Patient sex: F
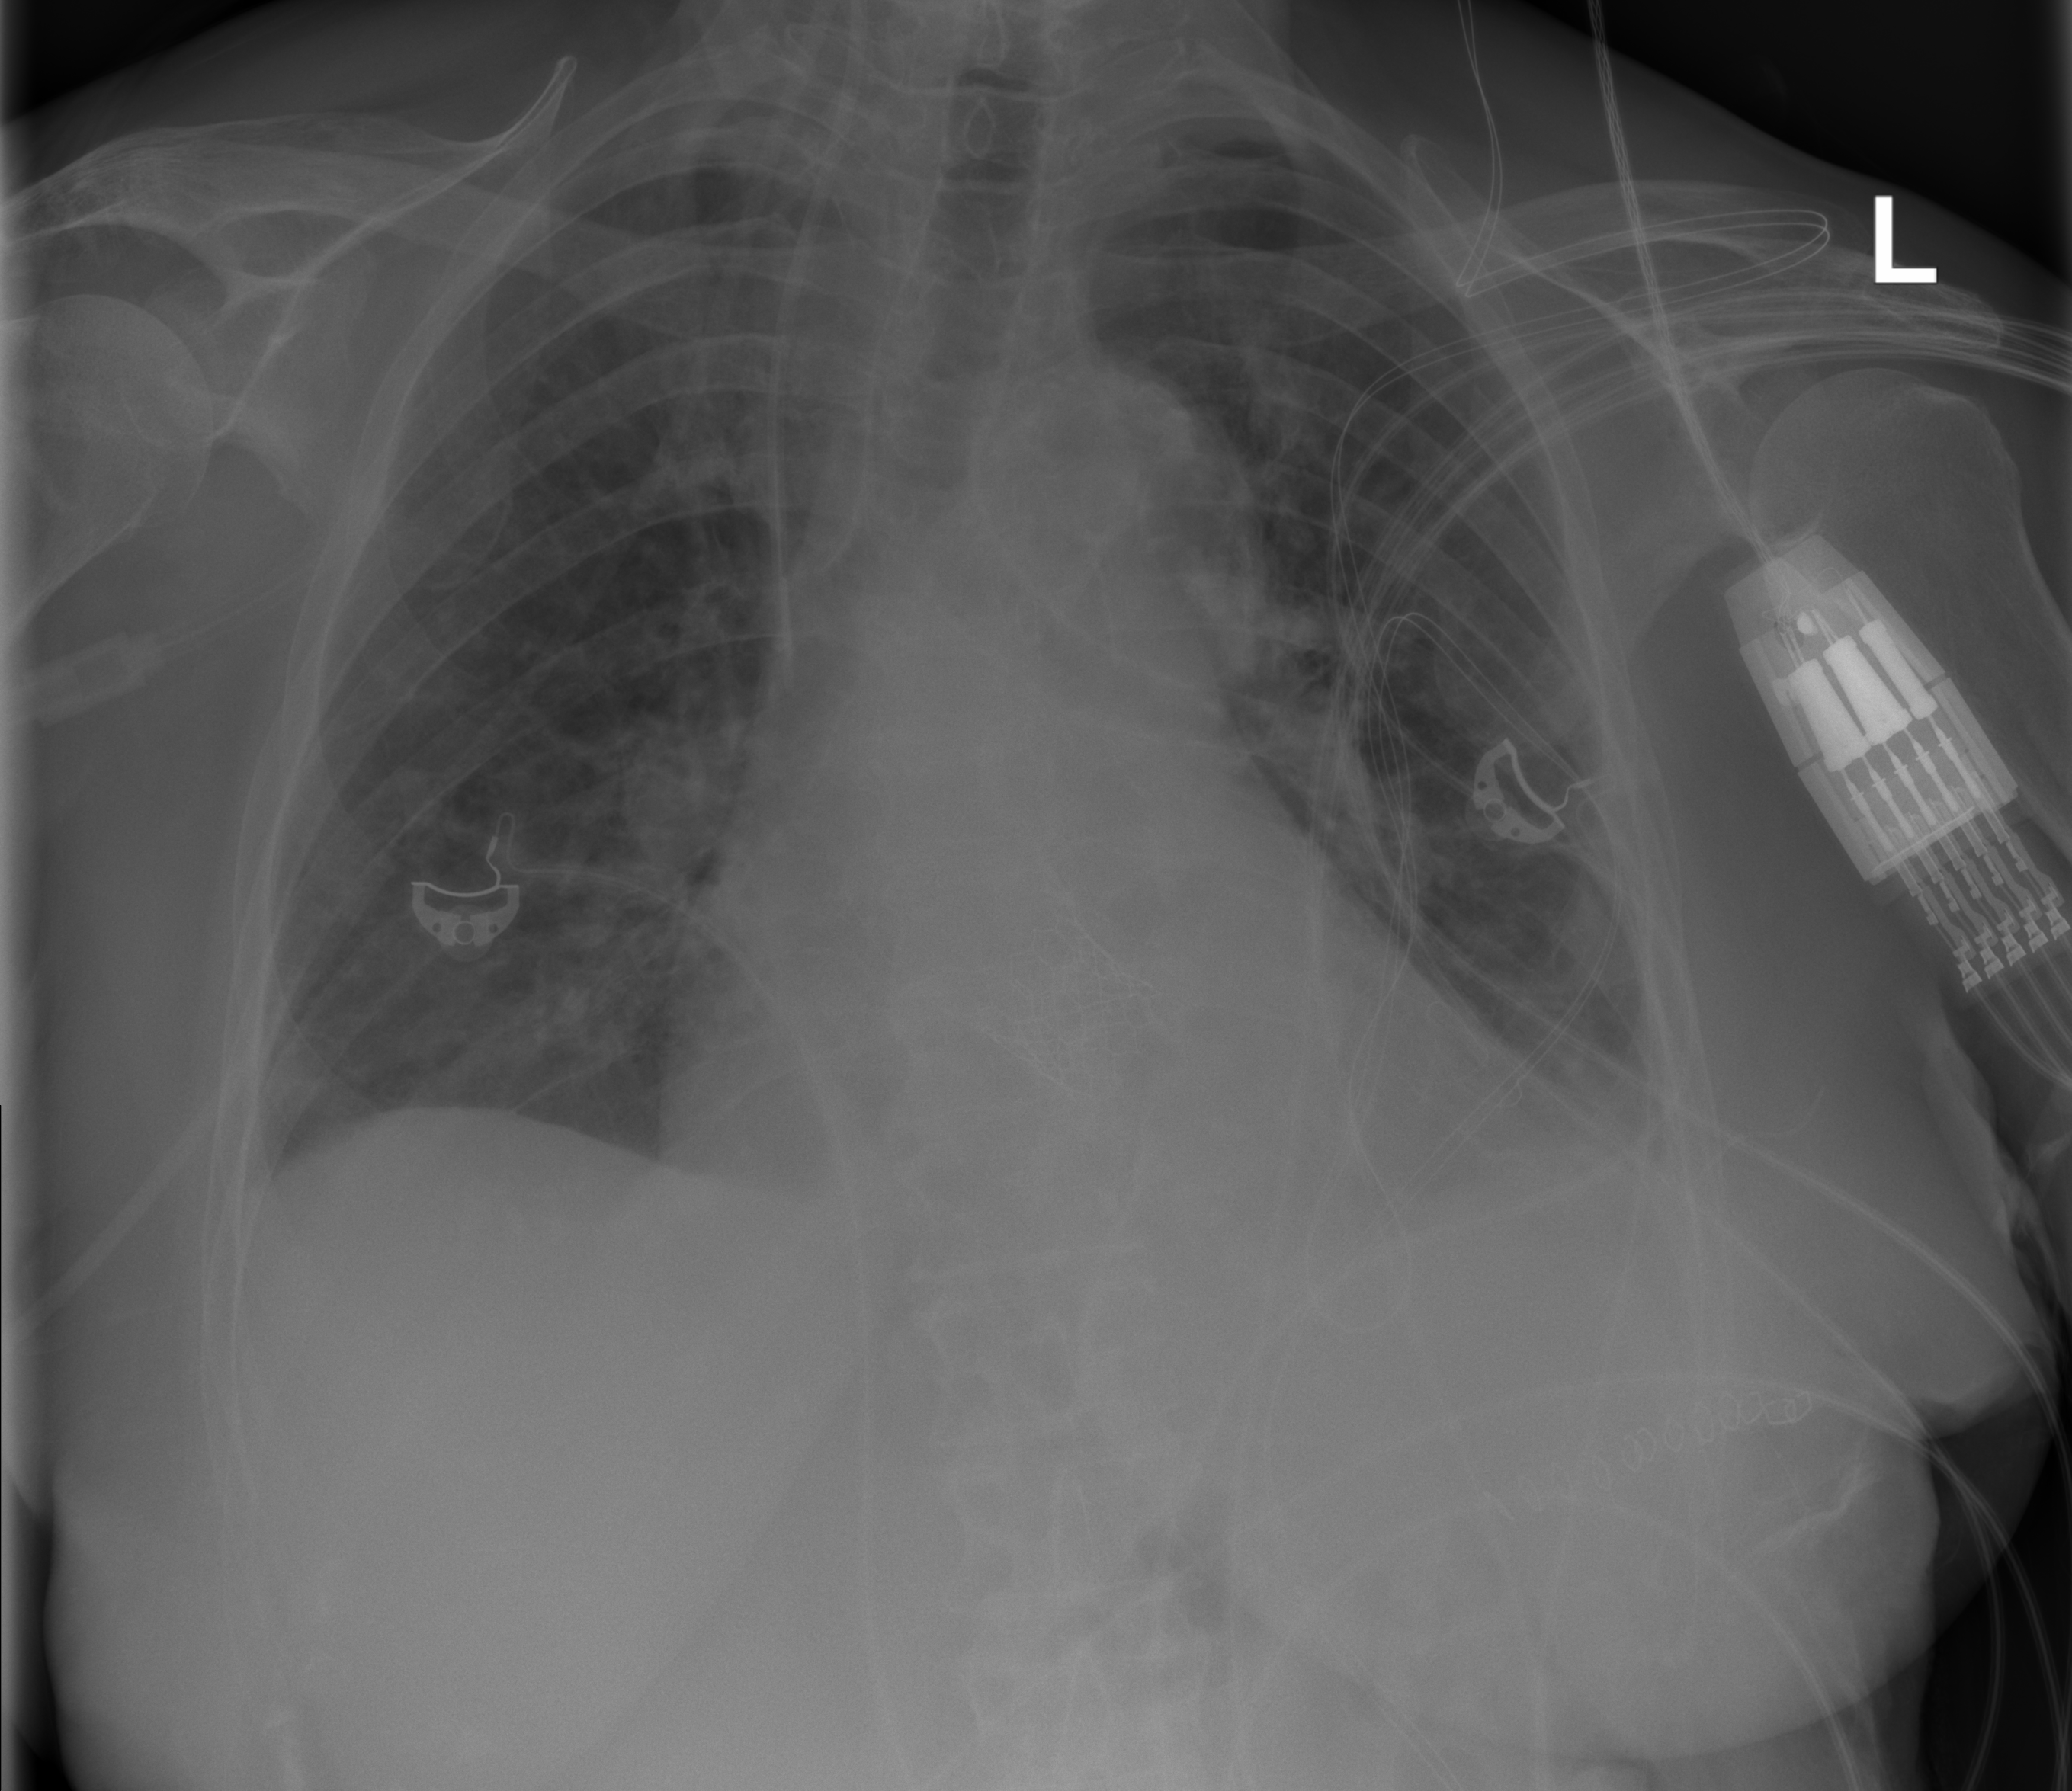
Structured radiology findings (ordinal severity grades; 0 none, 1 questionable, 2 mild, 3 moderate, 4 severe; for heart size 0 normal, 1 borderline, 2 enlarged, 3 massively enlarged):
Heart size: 0
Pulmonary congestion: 0
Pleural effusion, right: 0
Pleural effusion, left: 1
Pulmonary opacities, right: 0
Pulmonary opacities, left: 0
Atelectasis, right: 0
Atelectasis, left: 1